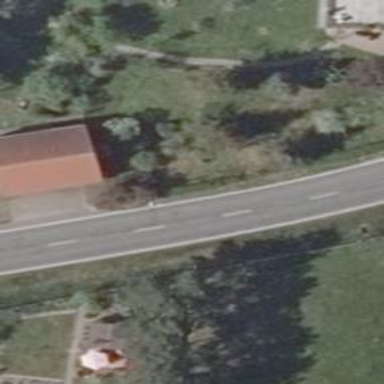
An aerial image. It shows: Secondary road with asphalt surface.